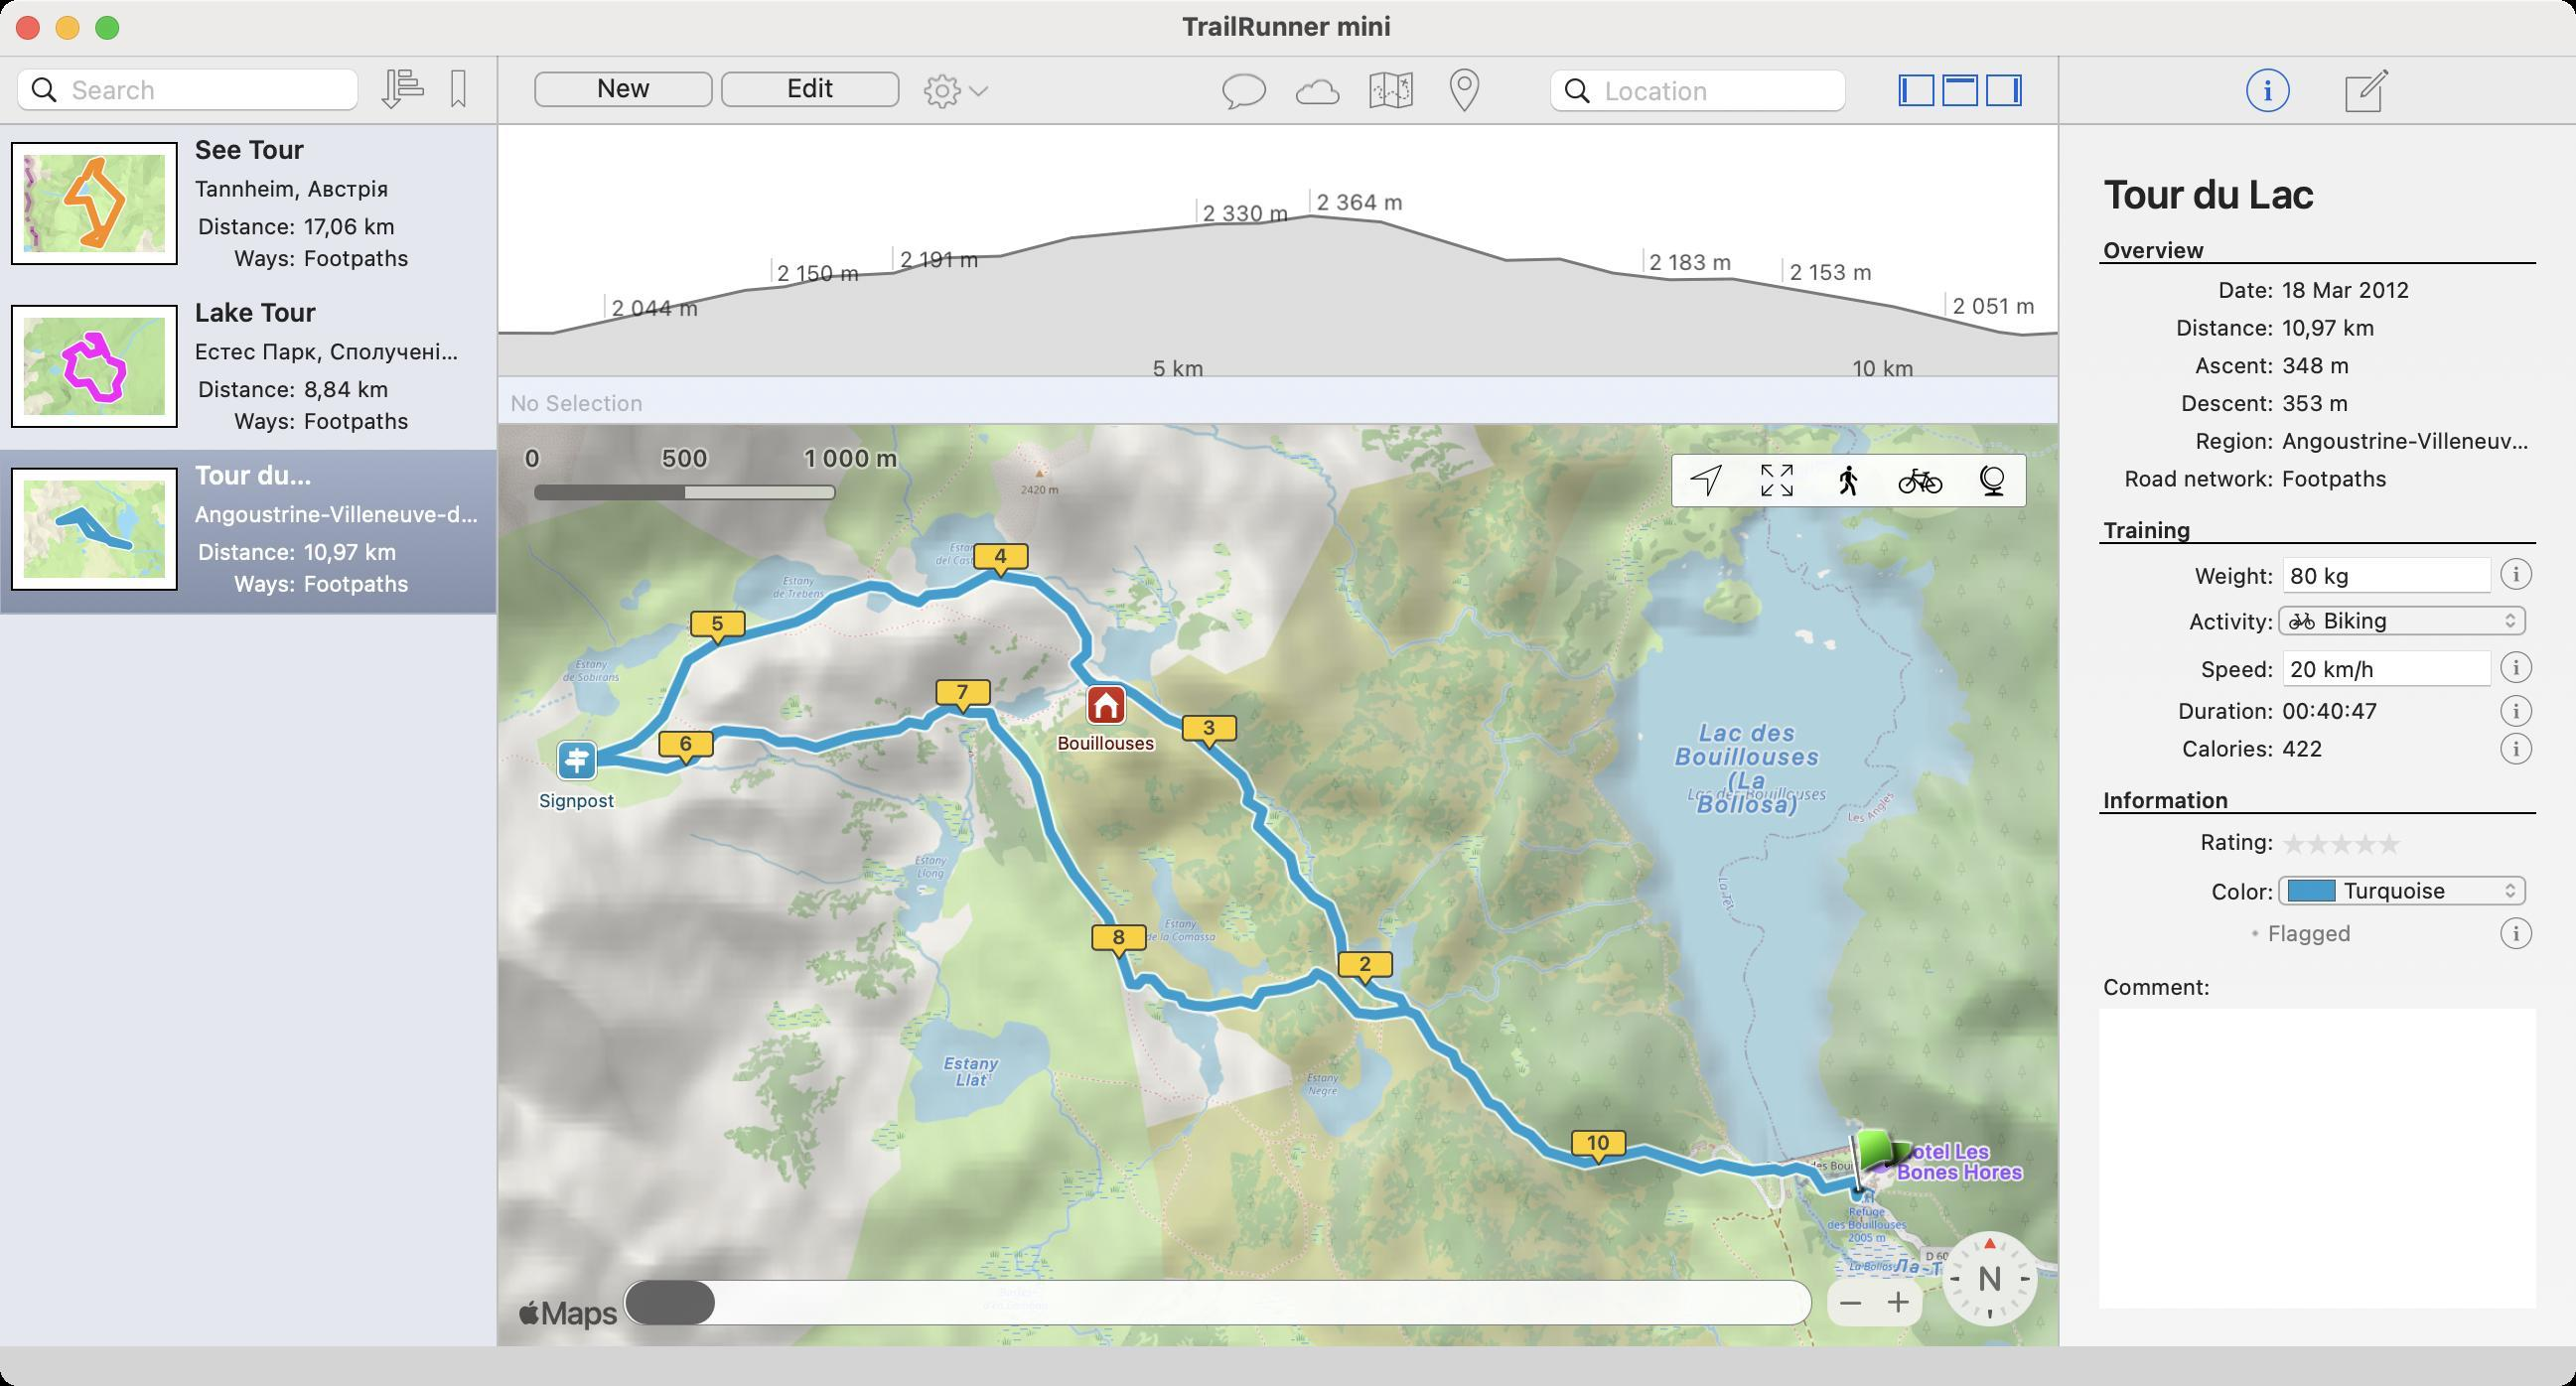
Accessibility tree:
{"name": "TrailRunner_mini", "role": "AXWindow", "description": null, "role_description": "standard window", "value": null, "position": "102.00;284.00", "size": "1297;698", "children": [{"name": null, "role": "AXSplitGroup", "description": null, "role_description": "split group", "value": null, "position": "0.00;28.00", "size": "1297;650", "children": [{"name": null, "role": "AXTextField", "description": null, "role_description": "search text field", "value": "", "position": "8.00;34.00", "size": "173;22", "children": [{"name": "", "role": "AXButton", "description": "search", "role_description": "button", "value": null, "position": "10.00;34.00", "size": "25;22", "children": []}]}, {"name": "", "role": "AXButton", "description": null, "role_description": "button", "value": null, "position": "217.00;27.00", "size": "28;36", "children": []}, {"name": "", "role": "AXButton", "description": null, "role_description": "button", "value": null, "position": "189.00;27.00", "size": "28;36", "children": []}, {"name": null, "role": "AXScrollArea", "description": null, "role_description": "scroll area", "value": null, "position": "0.00;63.00", "size": "250;615", "children": [{"name": null, "role": "AXGrid", "description": null, "role_description": "grid", "value": null, "position": "0.00;63.00", "size": "250;615", "children": [{"name": null, "role": "AXUnknown", "description": null, "role_description": "unknown", "value": null, "position": "0.00;63.00", "size": "250;82", "children": [{"name": null, "role": "AXImage", "description": "", "role_description": "image", "value": null, "position": "12.00;78.00", "size": "71;49", "children": []}, {"name": null, "role": "AXStaticText", "description": null, "role_description": "text", "value": "Tannheim, Австрія", "position": "96.00;88.00", "size": "148;17", "children": []}, {"name": null, "role": "AXStaticText", "description": null, "role_description": "text", "value": "Distance:", "position": "96.00;107.00", "size": "55;14", "children": []}, {"name": null, "role": "AXStaticText", "description": null, "role_description": "text", "value": "17,06 km", "position": "151.00;107.00", "size": "93;14", "children": []}, {"name": null, "role": "AXStaticText", "description": null, "role_description": "text", "value": "Ways:", "position": "96.00;123.00", "size": "55;14", "children": []}, {"name": null, "role": "AXStaticText", "description": null, "role_description": "text", "value": "Footpaths", "position": "151.00;123.00", "size": "93;14", "children": []}, {"name": "", "role": "AXCheckBox", "description": null, "role_description": "toggle button", "value": 0, "position": "221.00;67.00", "size": "23;23", "children": []}, {"name": null, "role": "AXStaticText", "description": null, "role_description": "text", "value": "See Tour", "position": "96.00;67.00", "size": "123;18", "children": []}]}, {"name": null, "role": "AXUnknown", "description": null, "role_description": "unknown", "value": null, "position": "0.00;145.00", "size": "250;82", "children": [{"name": null, "role": "AXImage", "description": "", "role_description": "image", "value": null, "position": "12.00;160.00", "size": "71;49", "children": []}, {"name": null, "role": "AXStaticText", "description": null, "role_description": "text", "value": "Естес Парк, Сполучені Штати Америки", "position": "96.00;170.00", "size": "148;17", "children": []}, {"name": null, "role": "AXStaticText", "description": null, "role_description": "text", "value": "Distance:", "position": "96.00;189.00", "size": "55;14", "children": []}, {"name": null, "role": "AXStaticText", "description": null, "role_description": "text", "value": "8,84 km", "position": "151.00;189.00", "size": "93;14", "children": []}, {"name": null, "role": "AXStaticText", "description": null, "role_description": "text", "value": "Ways:", "position": "96.00;205.00", "size": "55;14", "children": []}, {"name": null, "role": "AXStaticText", "description": null, "role_description": "text", "value": "Footpaths", "position": "151.00;205.00", "size": "93;14", "children": []}, {"name": "", "role": "AXCheckBox", "description": null, "role_description": "toggle button", "value": 0, "position": "221.00;149.00", "size": "23;23", "children": []}, {"name": null, "role": "AXStaticText", "description": null, "role_description": "text", "value": "Lake Tour", "position": "96.00;149.00", "size": "123;18", "children": []}]}, {"name": null, "role": "AXUnknown", "description": null, "role_description": "unknown", "value": null, "position": "0.00;227.00", "size": "250;82", "children": [{"name": null, "role": "AXImage", "description": "", "role_description": "image", "value": null, "position": "12.00;242.00", "size": "71;49", "children": []}, {"name": null, "role": "AXStaticText", "description": null, "role_description": "text", "value": "Angoustrine-Villeneuve-des-Escaldes, Франція", "position": "96.00;252.00", "size": "148;17", "children": []}, {"name": null, "role": "AXStaticText", "description": null, "role_description": "text", "value": "Distance:", "position": "96.00;271.00", "size": "55;14", "children": []}, {"name": null, "role": "AXStaticText", "description": null, "role_description": "text", "value": "10,97 km", "position": "151.00;271.00", "size": "93;14", "children": []}, {"name": null, "role": "AXStaticText", "description": null, "role_description": "text", "value": "Ways:", "position": "96.00;287.00", "size": "55;14", "children": []}, {"name": null, "role": "AXStaticText", "description": null, "role_description": "text", "value": "Footpaths", "position": "151.00;287.00", "size": "93;14", "children": []}, {"name": "", "role": "AXCheckBox", "description": null, "role_description": "toggle button", "value": 0, "position": "221.00;231.00", "size": "23;23", "children": []}, {"name": null, "role": "AXStaticText", "description": null, "role_description": "text", "value": "Tour du Lac", "position": "96.00;231.00", "size": "69;18", "children": []}]}]}]}, {"name": null, "role": "AXSplitter", "description": null, "role_description": "splitter", "value": 250.0, "position": "250.00;28.00", "size": "1;650", "children": []}, {"name": "New", "role": "AXButton", "description": null, "role_description": "button", "value": null, "position": "269.00;36.00", "size": "90;19", "children": []}, {"name": "Edit", "role": "AXButton", "description": null, "role_description": "button", "value": null, "position": "363.00;36.00", "size": "90;19", "children": []}, {"name": null, "role": "AXTextField", "description": null, "role_description": "search text field", "value": "", "position": "780.00;34.50", "size": "150;22", "children": [{"name": "", "role": "AXButton", "description": "search", "role_description": "button", "value": null, "position": "782.00;34.50", "size": "25;22", "children": []}]}, {"name": null, "role": "AXSplitGroup", "description": null, "role_description": "split group", "value": null, "position": "251.00;63.00", "size": "785;615", "children": [{"name": null, "role": "AXStaticText", "description": null, "role_description": "text", "value": "No Selection", "position": "255.00;196.00", "size": "71;14", "children": []}, {"name": null, "role": "AXSplitter", "description": null, "role_description": "splitter", "value": 150.0, "position": "251.00;213.00", "size": "785;1", "children": []}, {"name": null, "role": "AXImage", "description": null, "role_description": "image", "value": null, "position": "251.00;214.00", "size": "785;464", "children": [{"name": "", "role": "AXImage", "description": "", "role_description": "Annotation", "value": null, "position": "331.50;368.00", "size": "28;22", "children": []}, {"name": "", "role": "AXImage", "description": "", "role_description": "Annotation", "value": null, "position": "595.00;360.00", "size": "28;22", "children": []}, {"name": "", "role": "AXImage", "description": "", "role_description": "Annotation", "value": null, "position": "524.00;318.00", "size": "66;74", "children": []}, {"name": "", "role": "AXImage", "description": "", "role_description": "Annotation", "value": null, "position": "490.00;273.50", "size": "28;22", "children": []}, {"name": "", "role": "AXImage", "description": "", "role_description": "Annotation", "value": null, "position": "549.50;465.50", "size": "28;22", "children": []}, {"name": "", "role": "AXImage", "description": "", "role_description": "Annotation", "value": null, "position": "791.00;569.00", "size": "28;22", "children": []}, {"name": "", "role": "AXImage", "description": "", "role_description": "Annotation", "value": null, "position": "257.50;346.00", "size": "66;74", "children": []}, {"name": "", "role": "AXImage", "description": "", "role_description": "Annotation", "value": null, "position": "930.50;567.00", "size": "35;35", "children": []}, {"name": "", "role": "AXImage", "description": "", "role_description": "Annotation", "value": null, "position": "471.00;342.00", "size": "28;22", "children": []}, {"name": "", "role": "AXImage", "description": "", "role_description": "Annotation", "value": null, "position": "347.50;307.50", "size": "28;22", "children": []}, {"name": "", "role": "AXImage", "description": "", "role_description": "Annotation", "value": null, "position": "673.50;479.00", "size": "28;22", "children": []}, {"name": null, "role": "AXSlider", "description": null, "role_description": "slider", "value": 0.0, "position": "313.00;642.00", "size": "600;28", "children": [{"name": null, "role": "AXValueIndicator", "description": null, "role_description": "value indicator", "value": 0.0, "position": "288.00;642.00", "size": "74;28", "children": []}]}, {"name": null, "role": "AXImage", "description": "", "role_description": "image", "value": null, "position": "258.00;221.00", "size": "280;34", "children": []}, {"name": null, "role": "AXImage", "description": "remove", "role_description": "image", "value": null, "position": "920.00;644.00", "size": "24;24", "children": []}, {"name": null, "role": "AXImage", "description": "add", "role_description": "image", "value": null, "position": "944.00;644.00", "size": "24;24", "children": []}, {"name": "", "role": "AXButton", "description": "Zoom Out", "role_description": "button", "value": null, "position": "920.00;644.00", "size": "24;24", "children": []}, {"name": "", "role": "AXButton", "description": "Zoom In", "role_description": "button", "value": null, "position": "944.00;644.00", "size": "24;24", "children": []}]}]}, {"name": null, "role": "AXSplitter", "description": null, "role_description": "splitter", "value": 785.0, "position": "1036.00;28.00", "size": "1;650", "children": []}, {"name": "", "role": "AXButton", "description": null, "role_description": "button", "value": null, "position": "1127.00;34.50", "size": "30;22", "children": []}, {"name": "", "role": "AXButton", "description": null, "role_description": "button", "value": null, "position": "1177.00;34.50", "size": "30;22", "children": []}, {"name": null, "role": "AXGroup", "description": null, "role_description": "group", "value": null, "position": "1037.00;63.00", "size": "260;615", "children": [{"name": null, "role": "AXTextField", "description": null, "role_description": "text field", "value": "Tour du Lac", "position": "1057.00;86.00", "size": "220;24", "children": []}, {"name": null, "role": "AXStaticText", "description": null, "role_description": "text", "value": "Overview", "position": "1057.00;119.00", "size": "220;14", "children": []}, {"name": null, "role": "AXStaticText", "description": null, "role_description": "text", "value": "Date:", "position": "1057.00;139.00", "size": "90;14", "children": []}, {"name": null, "role": "AXStaticText", "description": null, "role_description": "text", "value": "18 Mar 2012", "position": "1147.00;139.00", "size": "130;14", "children": []}, {"name": null, "role": "AXStaticText", "description": null, "role_description": "text", "value": "Distance:", "position": "1057.00;158.00", "size": "90;14", "children": []}, {"name": null, "role": "AXStaticText", "description": null, "role_description": "text", "value": "10,97 km", "position": "1147.00;158.00", "size": "130;14", "children": []}, {"name": null, "role": "AXStaticText", "description": null, "role_description": "text", "value": "Ascent:", "position": "1057.00;177.00", "size": "90;14", "children": []}, {"name": null, "role": "AXStaticText", "description": null, "role_description": "text", "value": "348 m", "position": "1147.00;177.00", "size": "130;14", "children": []}, {"name": null, "role": "AXStaticText", "description": null, "role_description": "text", "value": "Descent:", "position": "1057.00;196.00", "size": "90;14", "children": []}, {"name": null, "role": "AXStaticText", "description": null, "role_description": "text", "value": "353 m", "position": "1147.00;196.00", "size": "130;14", "children": []}, {"name": null, "role": "AXStaticText", "description": null, "role_description": "text", "value": "Region:", "position": "1057.00;215.00", "size": "90;14", "children": []}, {"name": null, "role": "AXStaticText", "description": null, "role_description": "text", "value": "Angoustrine-Villeneuve-des-Escaldes, Франція", "position": "1147.00;215.00", "size": "130;14", "children": []}, {"name": null, "role": "AXStaticText", "description": null, "role_description": "text", "value": "Road network:", "position": "1057.00;234.00", "size": "90;14", "children": []}, {"name": null, "role": "AXStaticText", "description": null, "role_description": "text", "value": "Footpaths", "position": "1147.00;234.00", "size": "130;14", "children": []}, {"name": null, "role": "AXStaticText", "description": null, "role_description": "text", "value": "Training", "position": "1057.00;260.00", "size": "220;14", "children": []}, {"name": null, "role": "AXStaticText", "description": null, "role_description": "text", "value": "Weight:", "position": "1057.00;283.00", "size": "90;14", "children": []}, {"name": null, "role": "AXTextField", "description": null, "role_description": "text field", "value": "80 kg", "position": "1149.00;280.00", "size": "106;19", "children": []}, {"name": "", "role": "AXButton", "description": null, "role_description": "button", "value": null, "position": "1257.00;279.00", "size": "20;20", "children": []}, {"name": null, "role": "AXStaticText", "description": null, "role_description": "text", "value": "Activity:", "position": "1057.00;306.00", "size": "90;14", "children": []}, {"name": null, "role": "AXPopUpButton", "description": null, "role_description": "pop up button", "value": "Biking", "position": "1147.00;304.00", "size": "125;18", "children": []}, {"name": null, "role": "AXStaticText", "description": null, "role_description": "text", "value": "Speed:", "position": "1057.00;330.00", "size": "90;14", "children": []}, {"name": null, "role": "AXTextField", "description": null, "role_description": "text field", "value": "20 km/h", "position": "1149.00;327.00", "size": "106;19", "children": []}, {"name": "", "role": "AXButton", "description": null, "role_description": "button", "value": null, "position": "1257.00;326.00", "size": "20;20", "children": []}, {"name": null, "role": "AXStaticText", "description": null, "role_description": "text", "value": "Duration:", "position": "1057.00;351.00", "size": "90;14", "children": []}, {"name": null, "role": "AXStaticText", "description": null, "role_description": "text", "value": "00:40:47", "position": "1147.00;351.00", "size": "110;14", "children": []}, {"name": "", "role": "AXButton", "description": null, "role_description": "button", "value": null, "position": "1257.00;348.00", "size": "20;20", "children": []}, {"name": null, "role": "AXStaticText", "description": null, "role_description": "text", "value": "Calories:", "position": "1057.00;370.00", "size": "90;14", "children": []}, {"name": null, "role": "AXStaticText", "description": null, "role_description": "text", "value": "422", "position": "1147.00;370.00", "size": "110;14", "children": []}, {"name": "", "role": "AXButton", "description": null, "role_description": "button", "value": null, "position": "1257.00;367.00", "size": "20;20", "children": []}, {"name": null, "role": "AXStaticText", "description": null, "role_description": "text", "value": "Information", "position": "1057.00;396.00", "size": "220;14", "children": []}, {"name": null, "role": "AXStaticText", "description": null, "role_description": "text", "value": "Rating:", "position": "1057.00;417.00", "size": "90;14", "children": []}, {"name": null, "role": "AXSlider", "description": null, "role_description": "rating indicator", "value": 0.0, "position": "1149.00;415.00", "size": "93;19", "children": []}, {"name": null, "role": "AXStaticText", "description": null, "role_description": "text", "value": "Color:", "position": "1057.00;442.00", "size": "90;14", "children": []}, {"name": null, "role": "AXPopUpButton", "description": null, "role_description": "pop up button", "value": "Turquoise", "position": "1147.00;440.00", "size": "125;18", "children": []}, {"name": "Flagged", "role": "AXCheckBox", "description": null, "role_description": "toggle button", "value": 0, "position": "1129.00;463.00", "size": "128;14", "children": []}, {"name": "", "role": "AXButton", "description": null, "role_description": "button", "value": null, "position": "1257.00;460.00", "size": "20;20", "children": []}, {"name": null, "role": "AXStaticText", "description": null, "role_description": "text", "value": "Comment:", "position": "1057.00;490.00", "size": "220;14", "children": []}, {"name": null, "role": "AXTextArea", "description": null, "role_description": "text entry area", "value": "", "position": "1057.00;508.00", "size": "220;151", "children": []}]}]}, {"name": null, "role": "AXButton", "description": null, "role_description": "close button", "value": null, "position": "7.00;6.00", "size": "14;16", "children": []}, {"name": null, "role": "AXButton", "description": null, "role_description": "full screen button", "value": null, "position": "47.00;6.00", "size": "14;16", "children": [{"name": null, "role": "AXGroup", "description": null, "role_description": "group", "value": null, "position": "47.00;6.00", "size": "14;16", "children": [{"name": null, "role": "AXGroup", "description": null, "role_description": "group", "value": null, "position": "47.00;6.00", "size": "14;16", "children": []}]}]}, {"name": null, "role": "AXButton", "description": null, "role_description": "minimize button", "value": null, "position": "27.00;6.00", "size": "14;16", "children": []}, {"name": null, "role": "AXStaticText", "description": null, "role_description": "text", "value": "TrailRunner mini", "position": "593.00;5.00", "size": "110;16", "children": []}]}